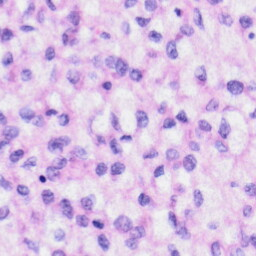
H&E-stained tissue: Liver